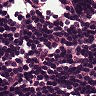
Metastatic tissue present: no